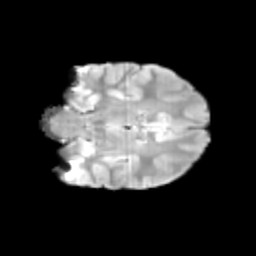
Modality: T2w
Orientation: coronal
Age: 9
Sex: male
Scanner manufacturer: siemens
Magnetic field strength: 3 T
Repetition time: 3.8 s
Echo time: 0.07 s